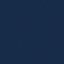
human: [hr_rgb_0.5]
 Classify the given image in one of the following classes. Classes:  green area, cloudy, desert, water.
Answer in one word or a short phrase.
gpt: water